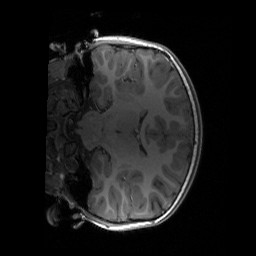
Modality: T1w
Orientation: coronal
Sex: female
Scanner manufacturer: siemens
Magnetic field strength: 3 T
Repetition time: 1.9 s
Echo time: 0.00243 s